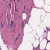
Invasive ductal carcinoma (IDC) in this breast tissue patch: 0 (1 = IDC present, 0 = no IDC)